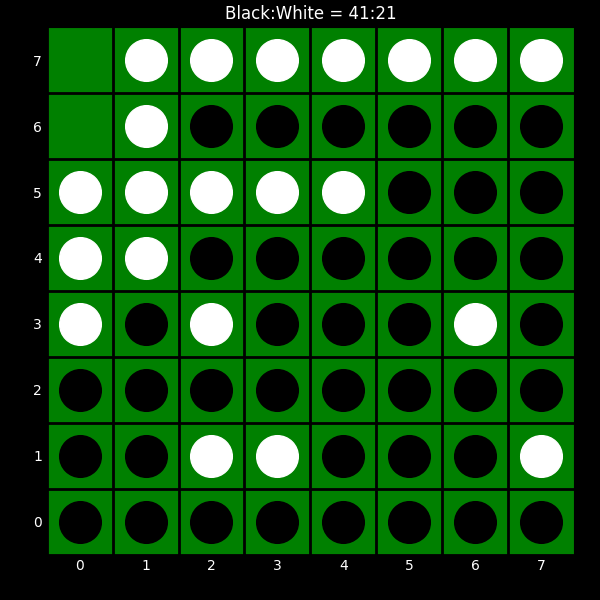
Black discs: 41
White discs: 21